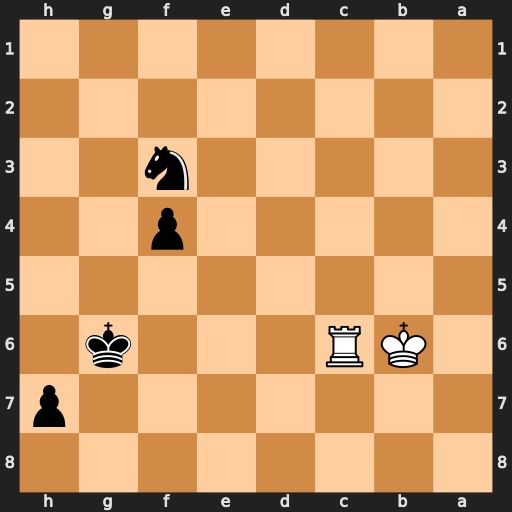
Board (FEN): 8/7p/1KR3k1/8/5p2/5n2/8/8
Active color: b
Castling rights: -
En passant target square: -
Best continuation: Kf5 Kc5 h5